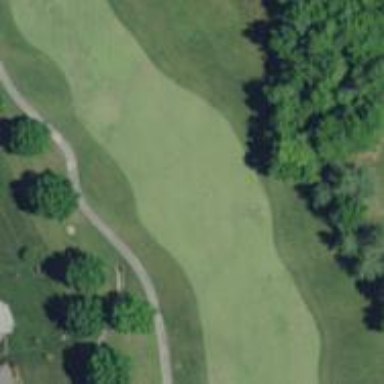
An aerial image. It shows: Grassy area designated as golf fairway.